Question: I have a WPF window declared like this
'''
<Window xmlns="http://schemas.microsoft.com/winfx/2006/xaml/presentation"
xmlns:x="http://schemas.microsoft.com/winfx/2006/xaml"
xmlns:d="http://schemas.microsoft.com/expression/blend/2008"
xmlns:mc="http://schemas.openxmlformats.org/markup-compatibility/2006"
mc:Ignorable="d"
Title="MyWindow"
Height="800" Width="200"
BorderThickness="0"
WindowStyle="None"
AllowsTransparency="False"
ResizeMode="CanResizeWithGrip"
Topmost="True"
Background="#fff59d"
ShowInTaskbar="False">
<WindowChrome.WindowChrome>
<WindowChrome CaptionHeight="0" ResizeBorderThickness="5" />
</WindowChrome.WindowChrome>
</Window>
'''
In this window there are a bunch of aligned buttons, making the window a nice tool bar that sits on top of the other windows.
Now I'd like to snap it to a screen edge (bottom, left, top, right) so that the working area of the screen is reduced by the window's area. Just like what happens with the Windows taskbar: the area covered by the taskbar is not used when other windows are maximized and the taskbar is always on top.
Any help is much appreciated !
I'm adding an image to better explain my question:

I'm interested in position my WPF window on an edge so that the area of the window is forbidden to other windows.
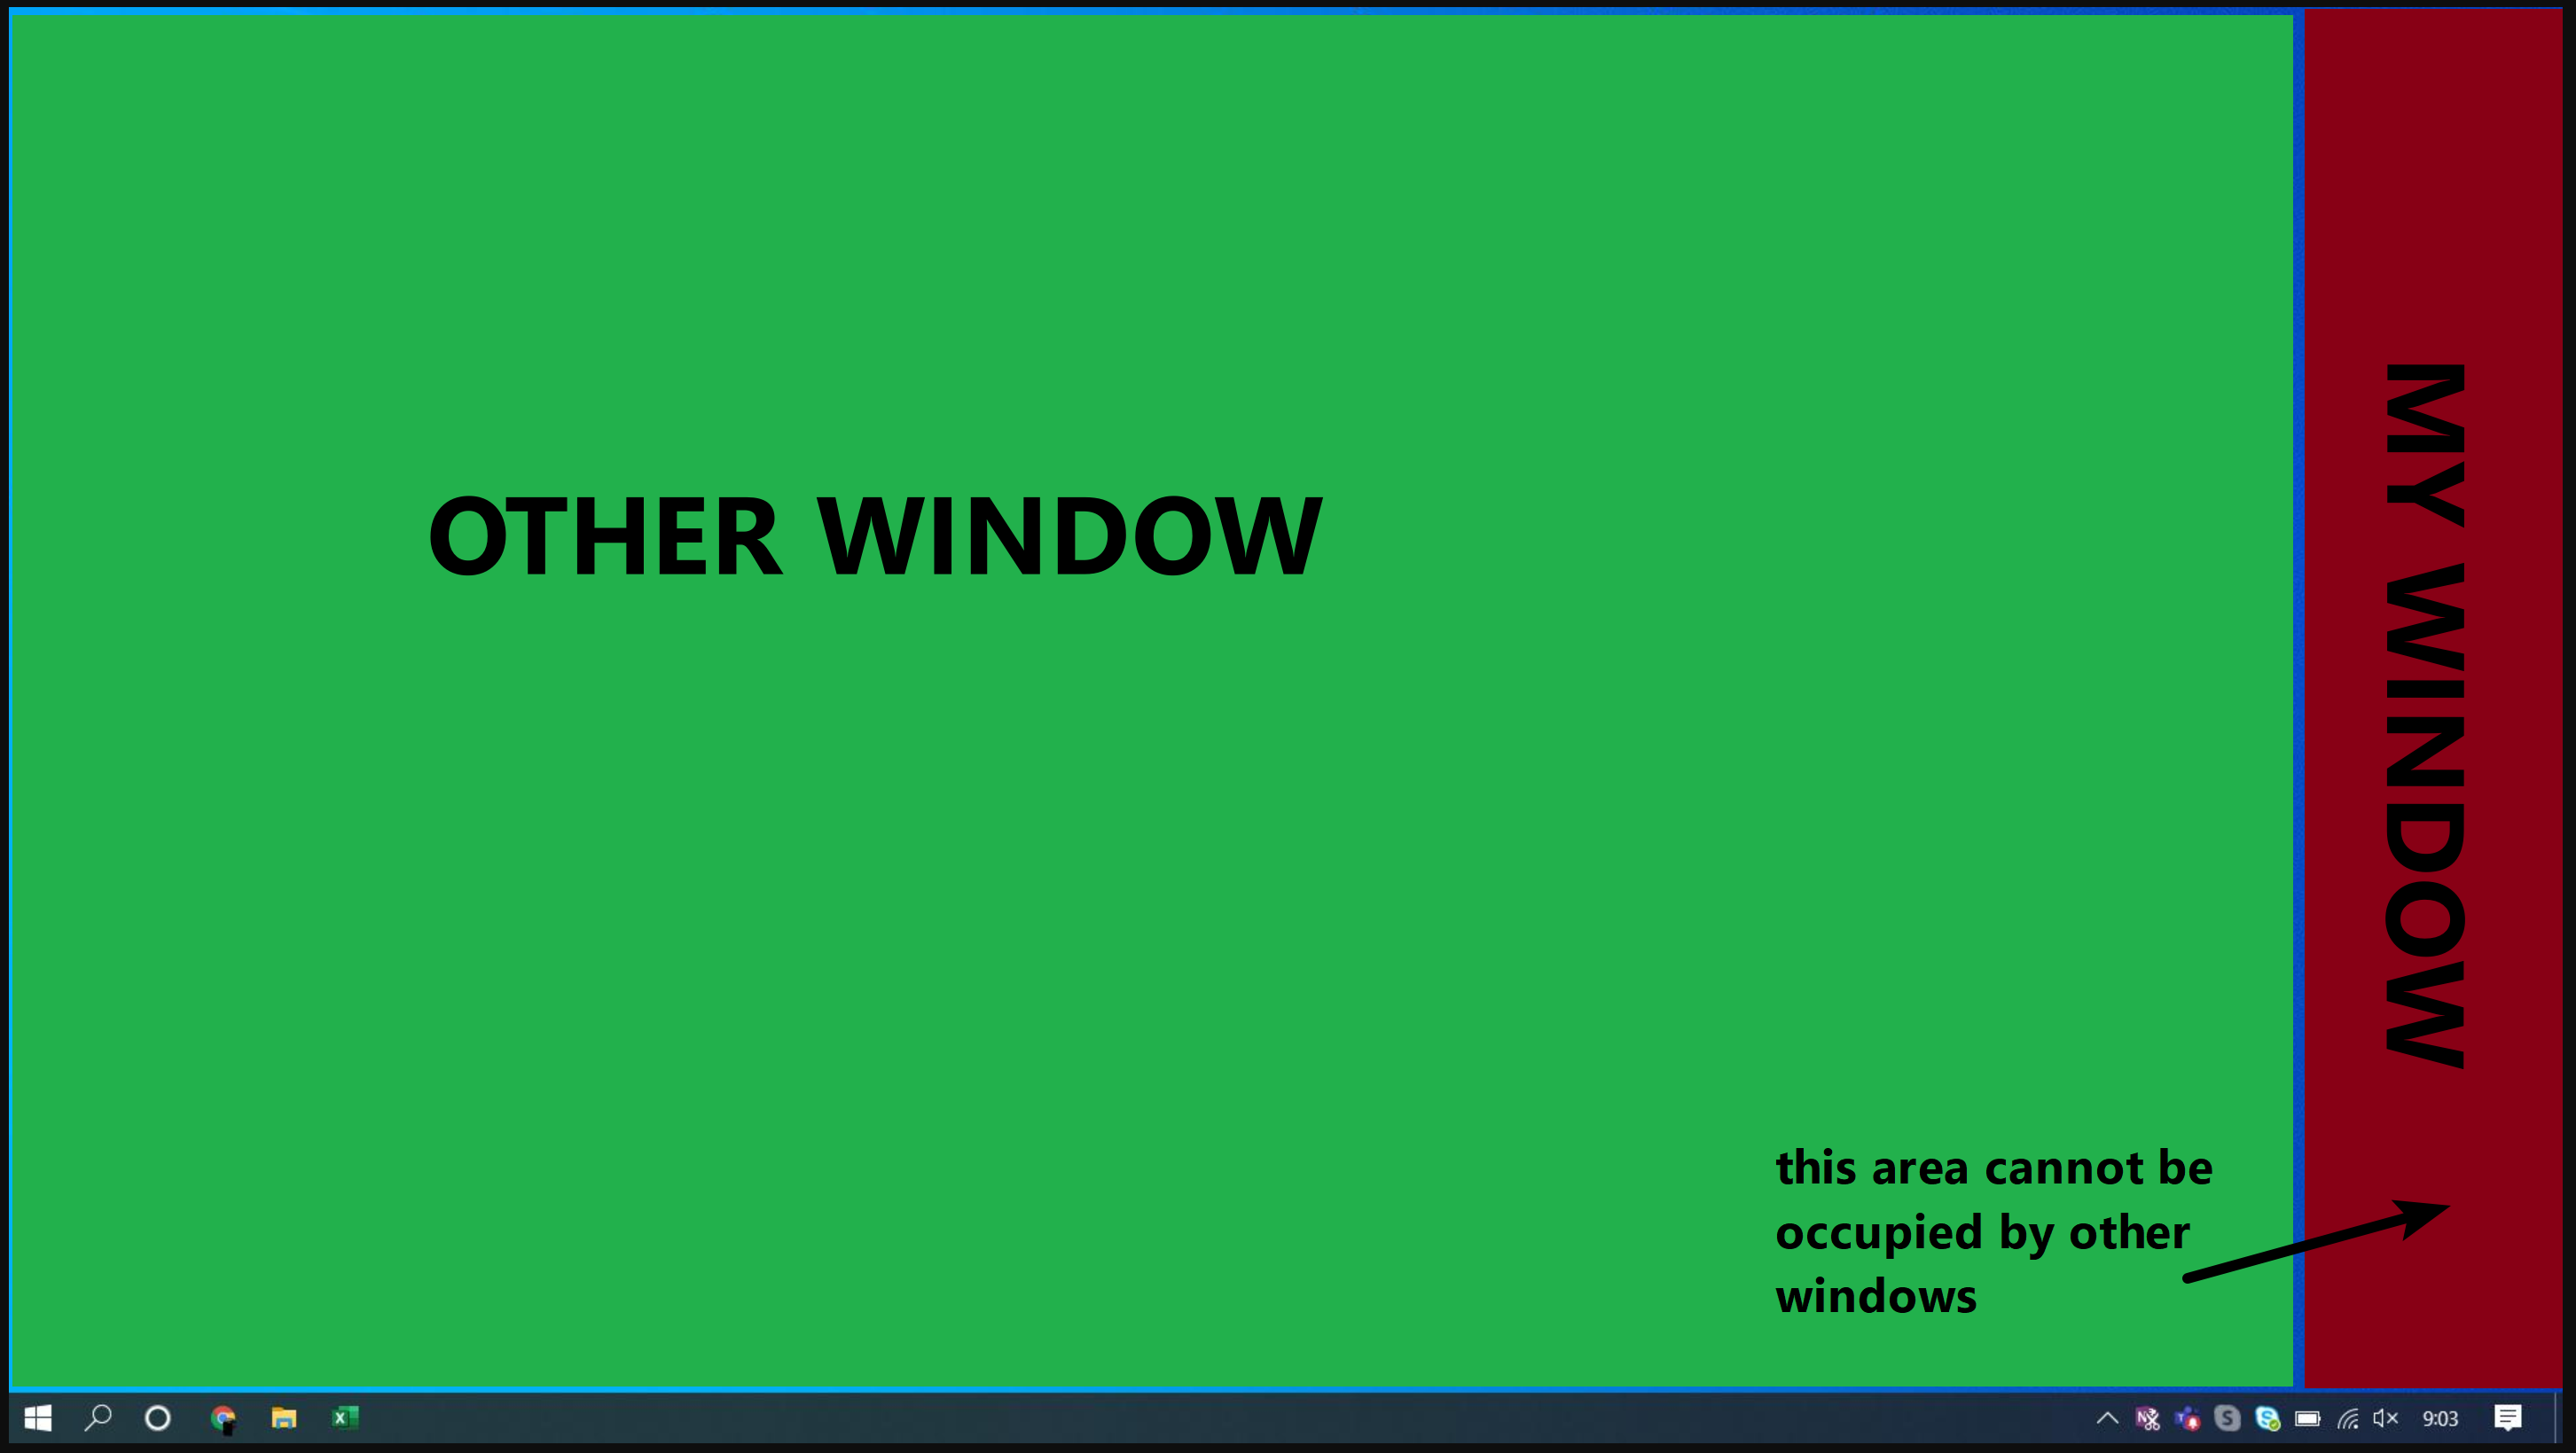
Answer: First use 'Top="0"' 'Left="0"' to snap your "nice tool bar window" to the top and left edges of the screen. Second use the event 'Window_Loaded' to set the window height equal to the screen height minus the taskbar height so that it will not be on top of it.
Side note 'Title' doesn't make sens in your case
'''
<Window
xmlns="http://schemas.microsoft.com/winfx/2006/xaml/presentation"
xmlns:x="http://schemas.microsoft.com/winfx/2006/xaml"
xmlns:d="http://schemas.microsoft.com/expression/blend/2008"
xmlns:mc="http://schemas.openxmlformats.org/markup-compatibility/2006"
mc:Ignorable="d"
Width="200"
BorderThickness="0"
WindowStyle="None"
AllowsTransparency="False"
ResizeMode="CanResizeWithGrip"
Topmost="True"
Top="0"
Left="0"
Loaded="Window_Loaded"
Background="#fff59d"
ShowInTaskbar="False">
<WindowChrome.WindowChrome>
<WindowChrome CaptionHeight="0" ResizeBorderThickness="5"/>
</WindowChrome.WindowChrome>
</Window>
'''
'''
private void Window_Loaded(object sender, RoutedEventArgs e)
{
double TaskBarHeight = SystemParameters.PrimaryScreenHeight - SystemParameters.WorkArea.Height;
Height = SystemParameters.PrimaryScreenHeight - TaskBarHeight;
}
'''
As @Bradley_Uffner explained in his <URL>.